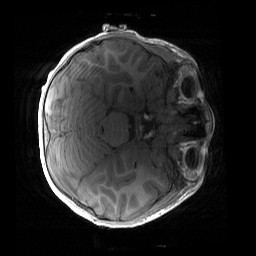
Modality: T1w
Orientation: axial
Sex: male
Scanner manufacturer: siemens
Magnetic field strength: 3 T
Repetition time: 1.9 s
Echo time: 0.00243 s